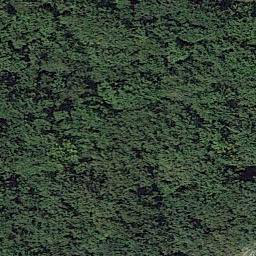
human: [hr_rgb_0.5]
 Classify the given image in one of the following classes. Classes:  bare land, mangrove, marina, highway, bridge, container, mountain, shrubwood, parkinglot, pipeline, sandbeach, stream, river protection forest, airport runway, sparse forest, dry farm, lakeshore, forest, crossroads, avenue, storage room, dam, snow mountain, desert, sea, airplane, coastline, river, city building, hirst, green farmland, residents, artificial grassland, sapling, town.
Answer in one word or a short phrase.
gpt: forest